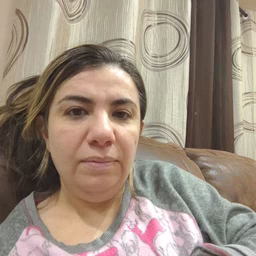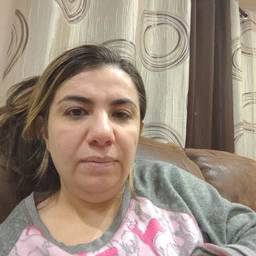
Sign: mouth